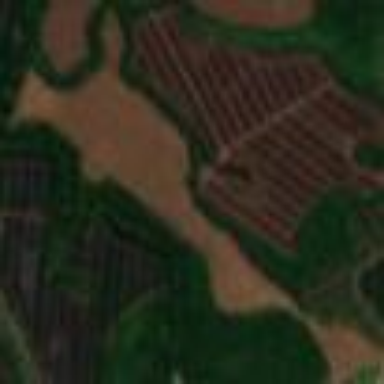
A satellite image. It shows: Orchard filled with pineapple plants.